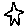
Label: star